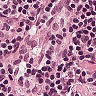
Metastatic tissue present: no